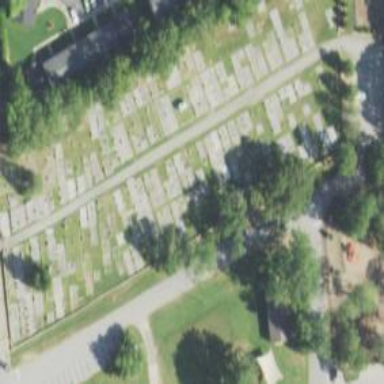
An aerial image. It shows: Grave yard.